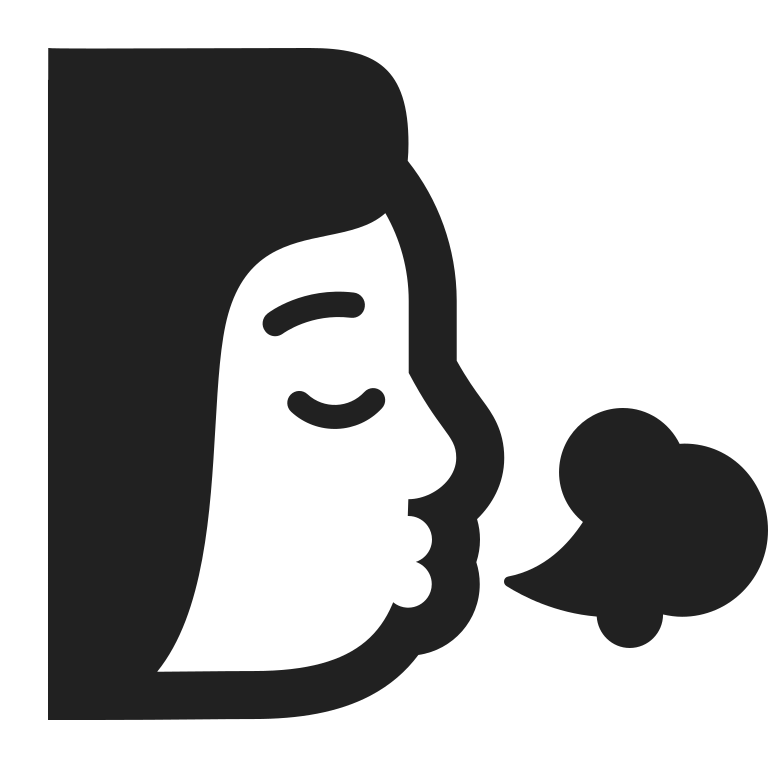
wind face high contrast